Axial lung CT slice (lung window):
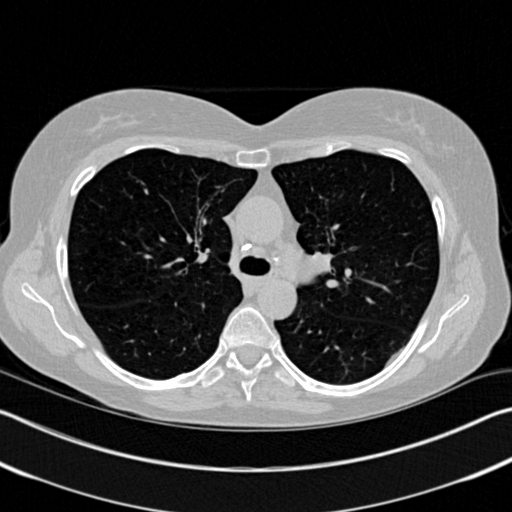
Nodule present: no